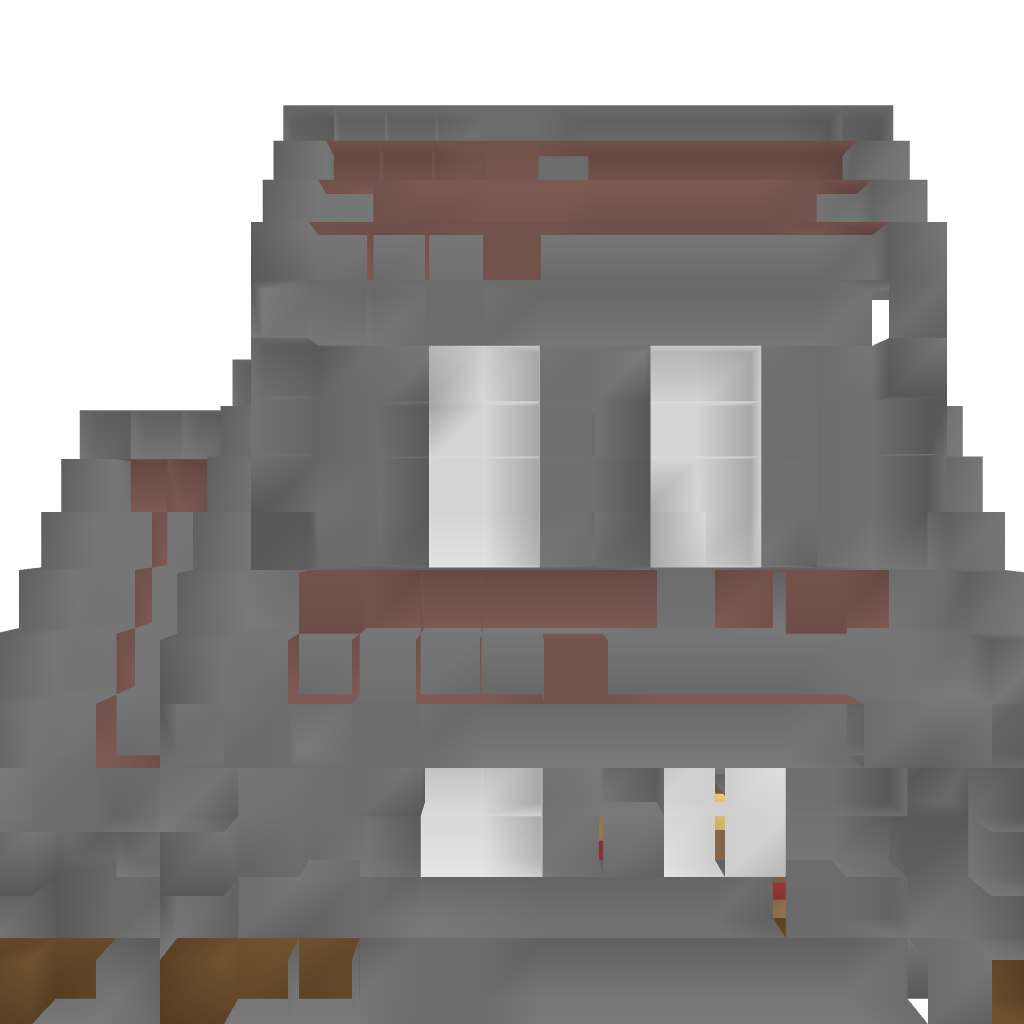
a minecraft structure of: Small Stone Chapel good quality